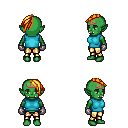
a pixel art fantasy rpg character, female body template, orc, green skin, teal sleeveless shirt, gold greaves, light blonde long mohawk hairstyle, bronze tiara, metal gloves, four views (front, back, left, right), 2x2 character sprite sheet, small pixel art, hard edges, no anti-aliasing